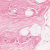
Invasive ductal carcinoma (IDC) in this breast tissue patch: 0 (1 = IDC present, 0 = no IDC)